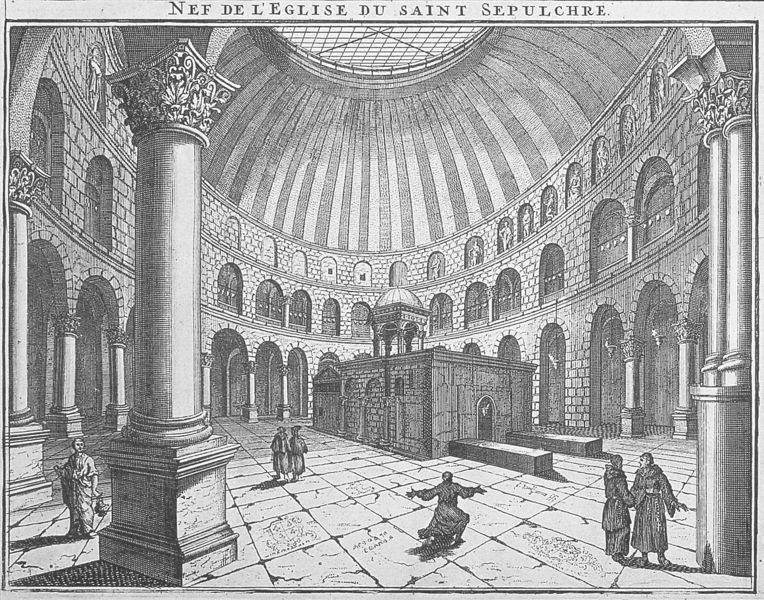
Titel: Blick in dei Anasthasiusrotunde der Grabeskirche in Jerusalem
Künstler: Cornelis de Bruyn
Schlagwörter: menschen, fenster, frankreich, säule, säulen, zeichnung, meschen, ornament, sockel, stein, steine, gitter, kirche, bogen, perspektive, figuren, kuppel, floral, halle, bögen, fugen, dom, druck, radierung, beten, pantheon, grab, kniend, etagen, basis, korinthisch, nischen, paare, krypta, zentralbau, nieschen, kapitele, säuöe, hagya sophia